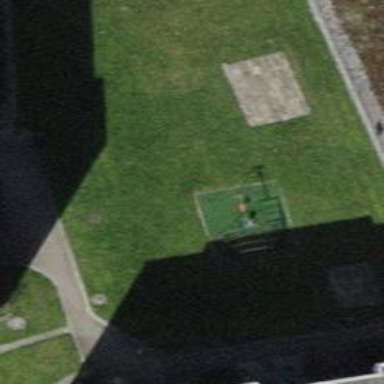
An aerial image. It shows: Playground area for leisure activities on the land.